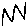
Label: zigzag